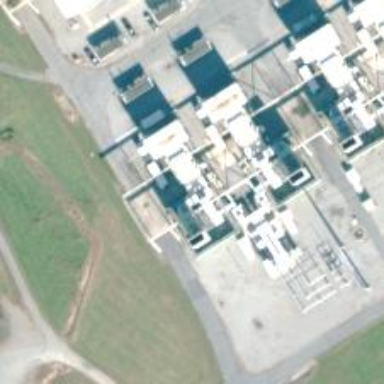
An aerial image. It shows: Gas turbine generator powered by gas.